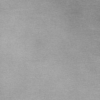
Label: dusty